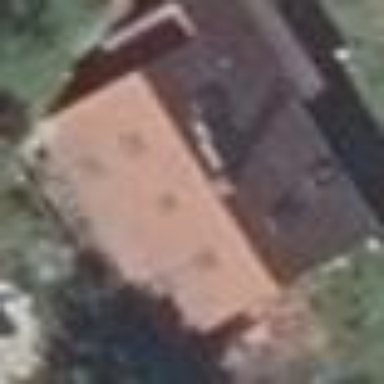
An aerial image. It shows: Detached building.